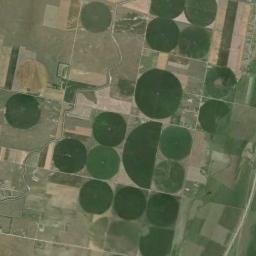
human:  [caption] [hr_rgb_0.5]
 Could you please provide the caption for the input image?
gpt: Several dark green circular farmlands and a semi-circular farmlands are surrounded by some other shapes of farmlands .

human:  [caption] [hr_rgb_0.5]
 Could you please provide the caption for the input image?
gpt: There is a large circular field in the upper left corner .

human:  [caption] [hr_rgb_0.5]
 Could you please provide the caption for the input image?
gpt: Many circular green fields of various sizes with semicircles .

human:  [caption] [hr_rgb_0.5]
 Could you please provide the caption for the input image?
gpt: There are some circle farmland and square farmland .

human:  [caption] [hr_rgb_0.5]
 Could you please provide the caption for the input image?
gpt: There are many circular farmlands of different sizes distributed irregularly .